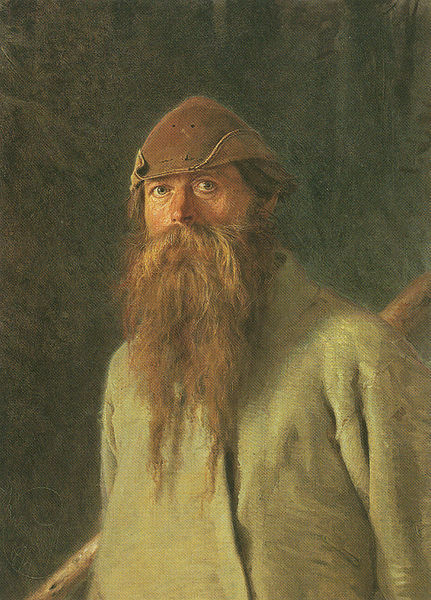
Titel: Der Waldhüter
Künstler: Iwan Kramskoi
Institution: Moskau, Staatliche Tretjakow Galerie
Schlagwörter: blau, dunkel, gemälde, mann, gelb, grün, braun, grau, holz, hut, licht, nase, ohr, pastell, schwarz, weiss, blick, rot, alt, bart, hemd, jacke, kappe, mütze, schnurrbart, augen, falten, gesicht, kragen, lang, holland, portrait, porträt, signatur, haare, frontal, ohren, wald, stock, wangen, alter mann, stab, wild, einfach, falte, schnauz, realistisch, balken, besen, krempe, bauer, ton in ton, scharz, kittel, helm, pupille, löcher, kaputt, jäger, gewehr, leder, zottig, stange, hirte, barbarossa, förster, langer bart, starren, waldmensch, krempel, nessel, unverschönert, lanf g